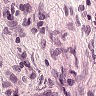
Metastatic tissue present: no